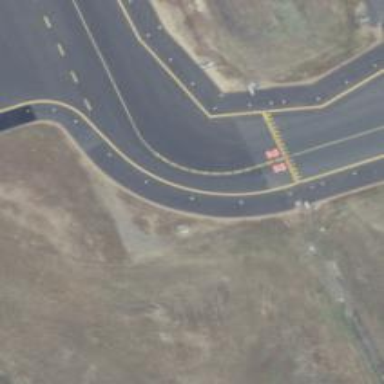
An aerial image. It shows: Image of taxiway at airport.